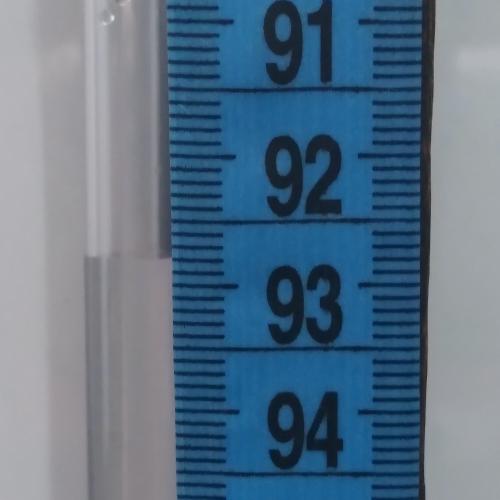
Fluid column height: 92.8 cm